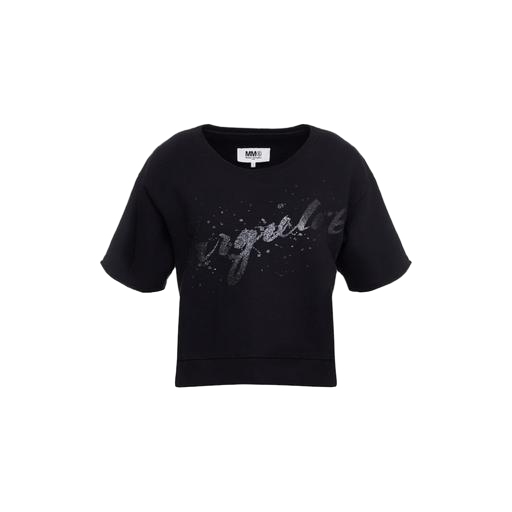
crop tee, batwing t-shirt, cropped tee, white background